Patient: sex F, age 58
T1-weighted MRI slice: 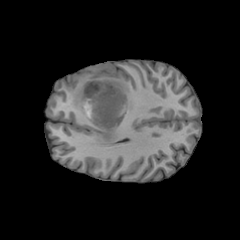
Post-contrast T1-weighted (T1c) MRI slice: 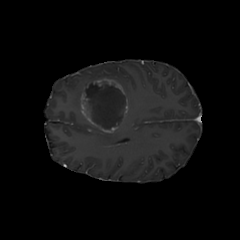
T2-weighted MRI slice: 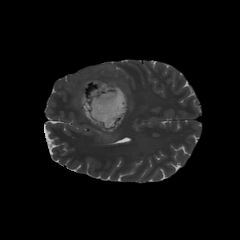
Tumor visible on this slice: yes
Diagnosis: Glioblastoma, IDH-wildtype
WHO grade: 4